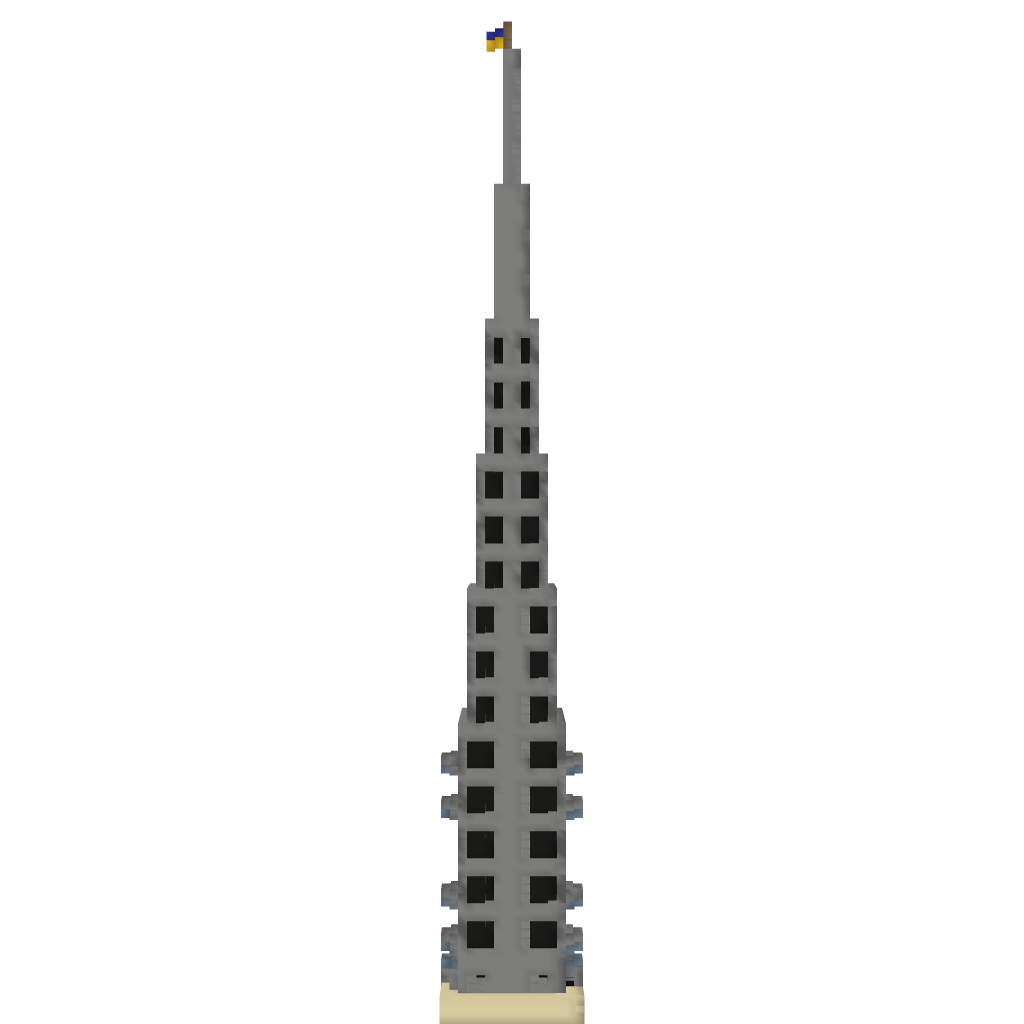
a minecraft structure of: Hotel "Odessa"